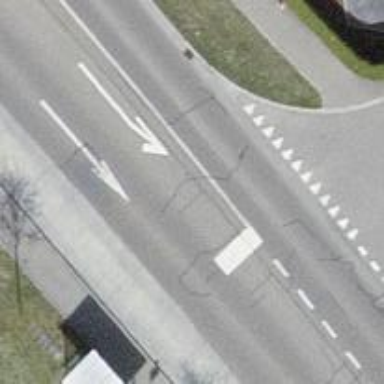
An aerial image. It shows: Bus stop with designated public transport stop position.